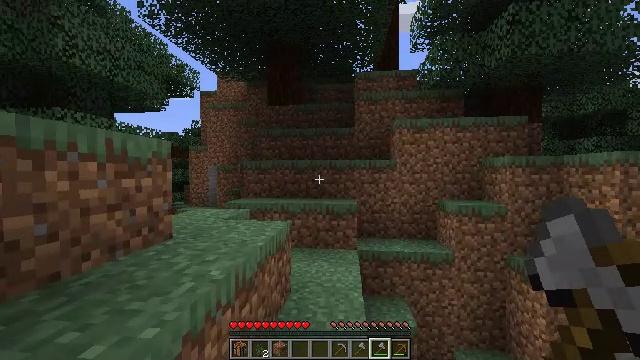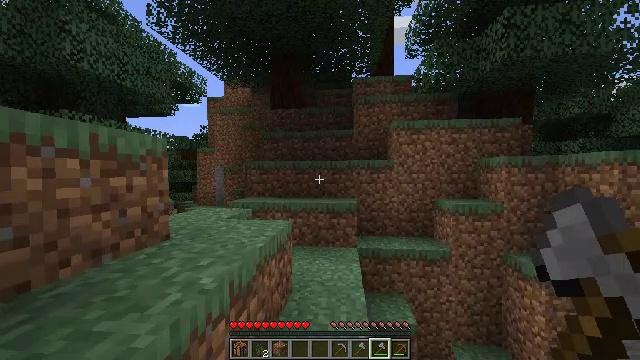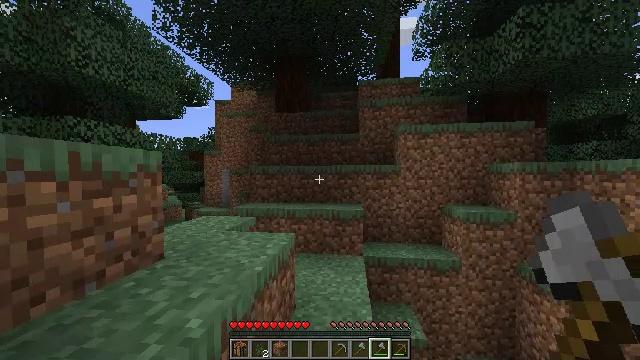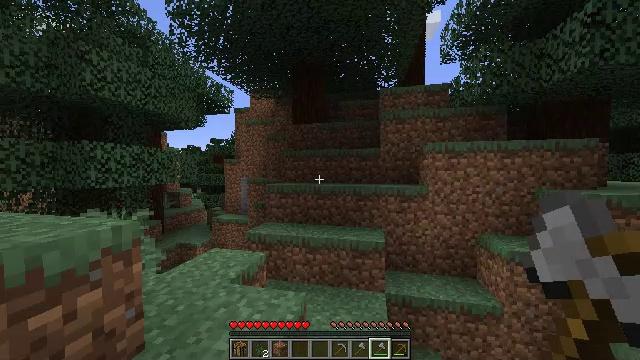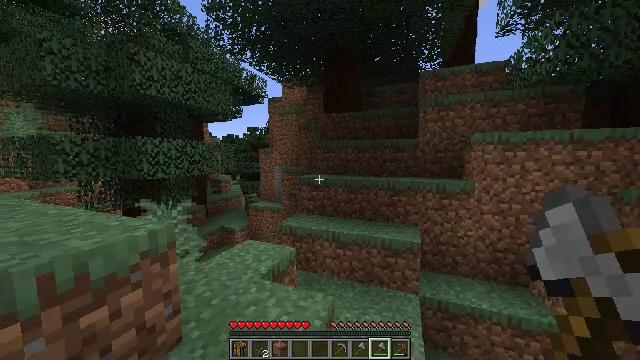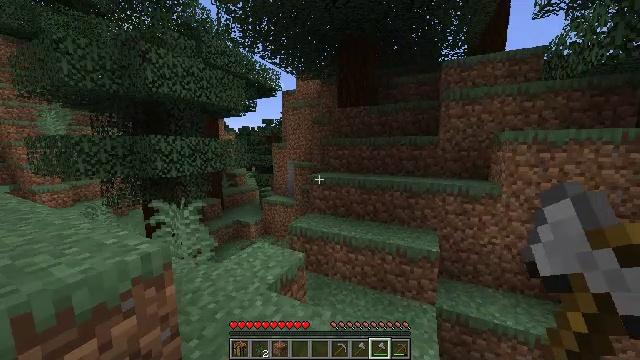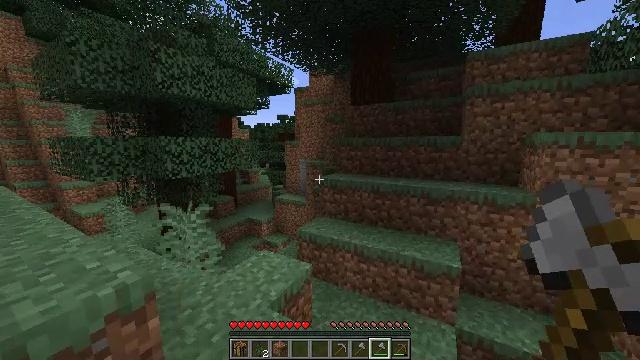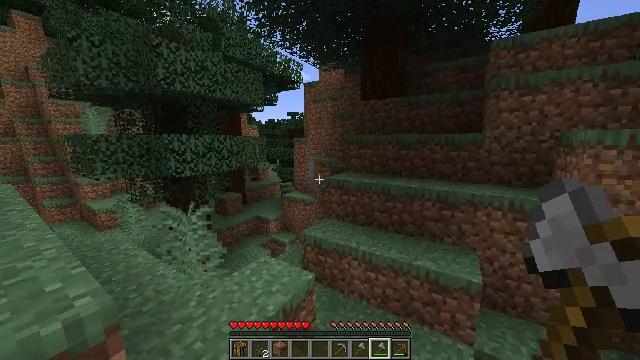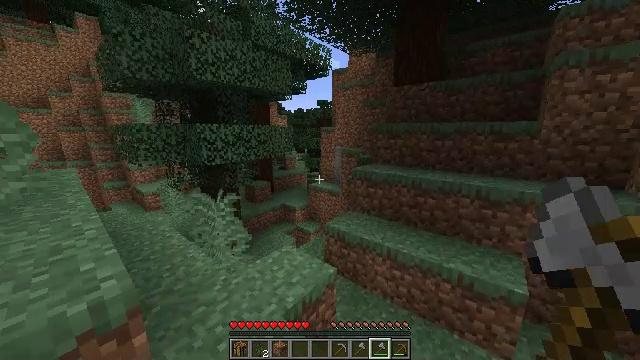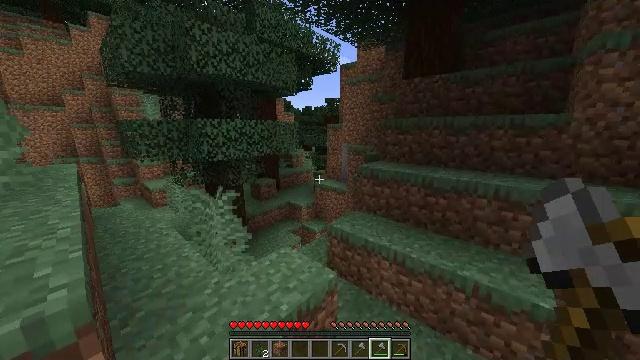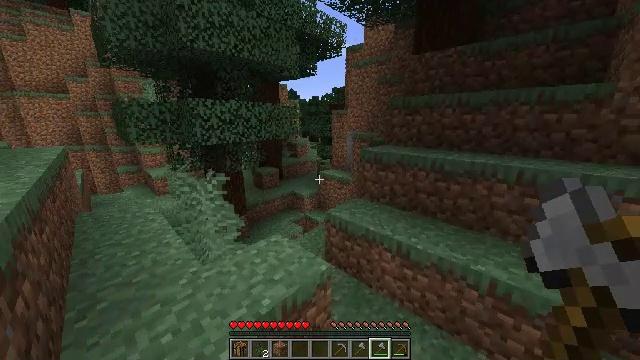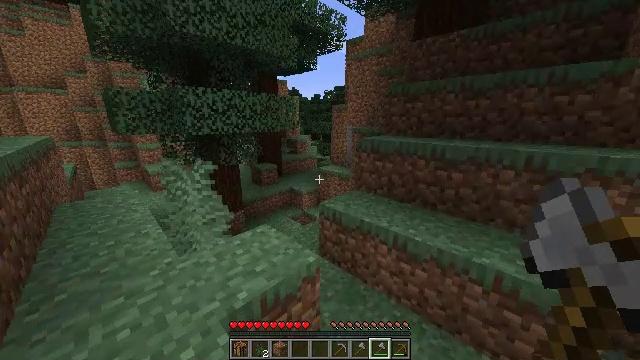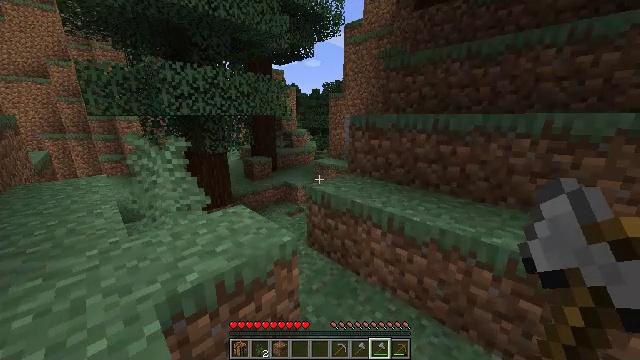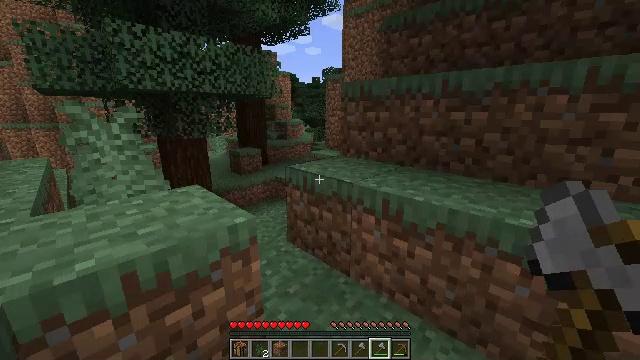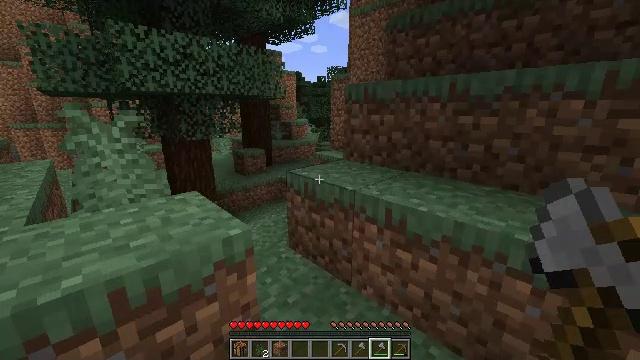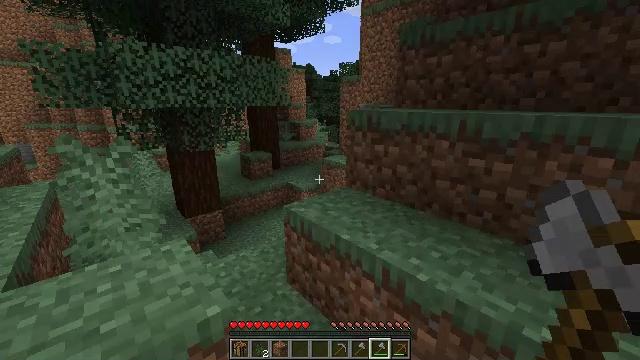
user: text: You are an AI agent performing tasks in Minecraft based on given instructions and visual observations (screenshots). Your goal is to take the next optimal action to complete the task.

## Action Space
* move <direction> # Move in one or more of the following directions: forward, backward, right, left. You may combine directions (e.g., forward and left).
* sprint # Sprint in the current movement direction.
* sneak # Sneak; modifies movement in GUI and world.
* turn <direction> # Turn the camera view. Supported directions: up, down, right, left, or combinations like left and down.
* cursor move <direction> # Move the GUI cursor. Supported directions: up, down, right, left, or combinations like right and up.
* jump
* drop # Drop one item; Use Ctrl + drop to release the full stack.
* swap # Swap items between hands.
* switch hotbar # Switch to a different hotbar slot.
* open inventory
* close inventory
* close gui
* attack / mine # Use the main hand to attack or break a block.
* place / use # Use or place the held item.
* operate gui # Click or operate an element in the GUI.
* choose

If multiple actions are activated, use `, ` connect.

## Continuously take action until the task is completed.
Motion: motion action
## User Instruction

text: Harvest sweet berries by mining the bush.
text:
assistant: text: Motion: move forward
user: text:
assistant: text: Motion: move forward, turn left, jump
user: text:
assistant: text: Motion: move forward, turn left, jump
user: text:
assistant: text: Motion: move forward, turn left and down, jump
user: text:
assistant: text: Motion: move forward, turn left and down, jump
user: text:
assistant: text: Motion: move forward, turn left and down, jump
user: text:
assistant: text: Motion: move forward, turn left and down, jump
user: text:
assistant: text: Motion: move forward, turn left and down
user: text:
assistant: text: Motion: move forward, turn left
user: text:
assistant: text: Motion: move forward, turn left and down
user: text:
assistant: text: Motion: move forward, jump
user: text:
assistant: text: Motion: move forward, jump
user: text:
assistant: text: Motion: move forward, jump
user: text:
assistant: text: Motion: move forward, turn left, jump
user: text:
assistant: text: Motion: move forward, turn left and down, jump
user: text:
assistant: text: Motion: move forward, turn left and down
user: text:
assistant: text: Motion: move forward, turn left and down
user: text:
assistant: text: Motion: move forward, turn left and down
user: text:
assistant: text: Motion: move forward and move left, turn left and down, jump
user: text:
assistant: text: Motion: move forward and move left, turn left and down, jump
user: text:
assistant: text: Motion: move forward and move left, turn left and down, jump
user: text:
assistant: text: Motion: move forward and move left, turn down, jump
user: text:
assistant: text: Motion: move forward, turn left
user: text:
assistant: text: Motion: move forward, turn left
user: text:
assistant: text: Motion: move forward
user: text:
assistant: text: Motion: move forward
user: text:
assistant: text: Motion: move forward and move left
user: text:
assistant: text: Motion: move forward and move left
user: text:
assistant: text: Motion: move forward and move left
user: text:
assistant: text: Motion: move forward